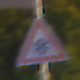
Verkehrszeichen: SchneeOderEisglaette
Umgebung: Outdoor, Urban
Tageszeit: Night
Wetter: PartlyCloudy
Licht: Natural
Jahreszeit: NotSpecified
Kontrast: HighContrast